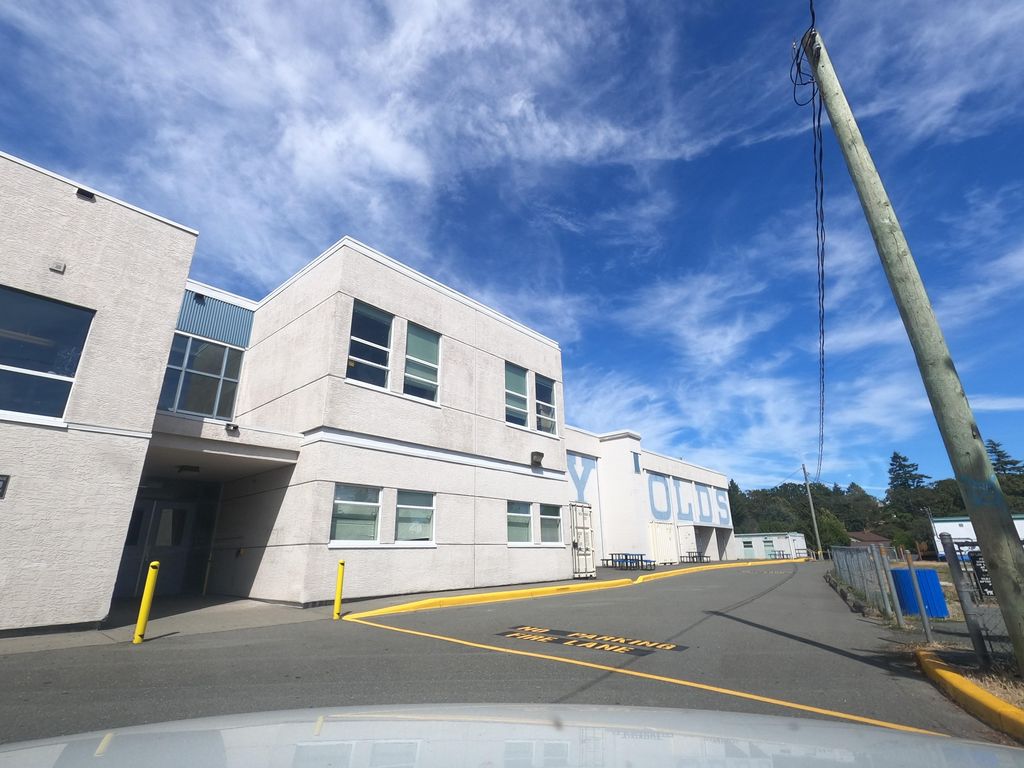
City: victoria